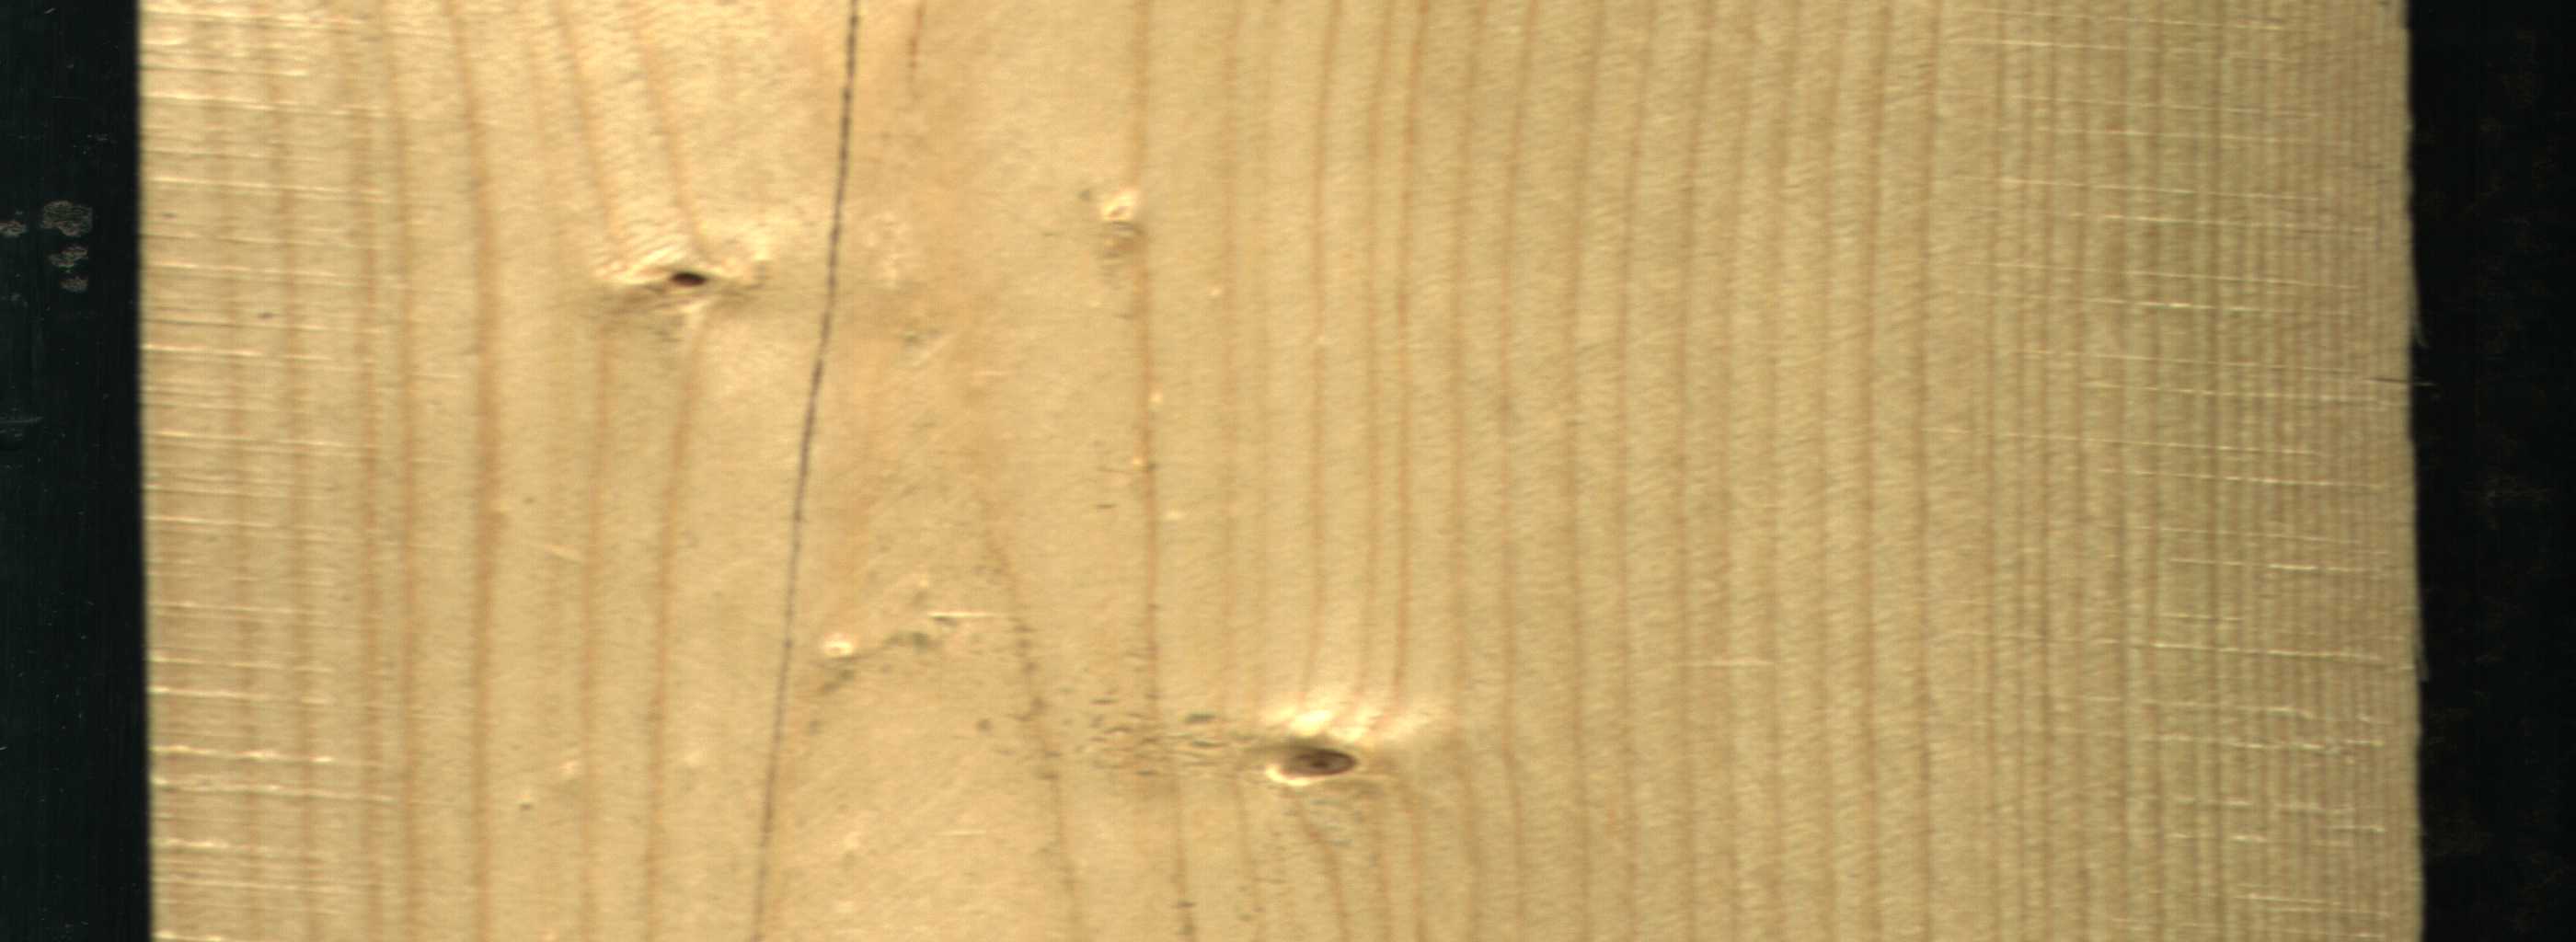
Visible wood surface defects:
Crack
Live_Knot
Live_Knot